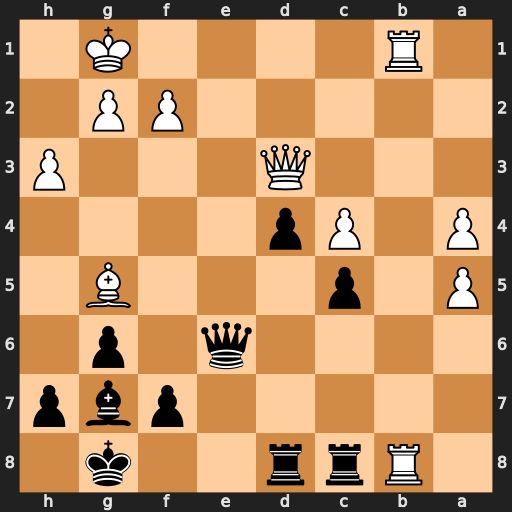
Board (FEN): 1Rrr2k1/5pbp/4q1p1/P1p3B1/P1Pp4/3Q3P/5PP1/1R4K1
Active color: b
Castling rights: -
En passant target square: -
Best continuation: Rxb8 Bxd8 Rxd8